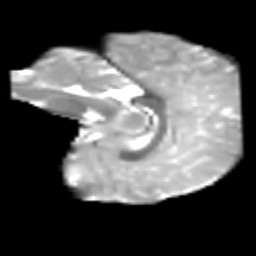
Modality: T2w
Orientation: sagittal
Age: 6
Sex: male
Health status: healthy